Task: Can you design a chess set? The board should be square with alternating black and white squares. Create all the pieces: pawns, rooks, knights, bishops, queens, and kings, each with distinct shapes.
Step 3982:
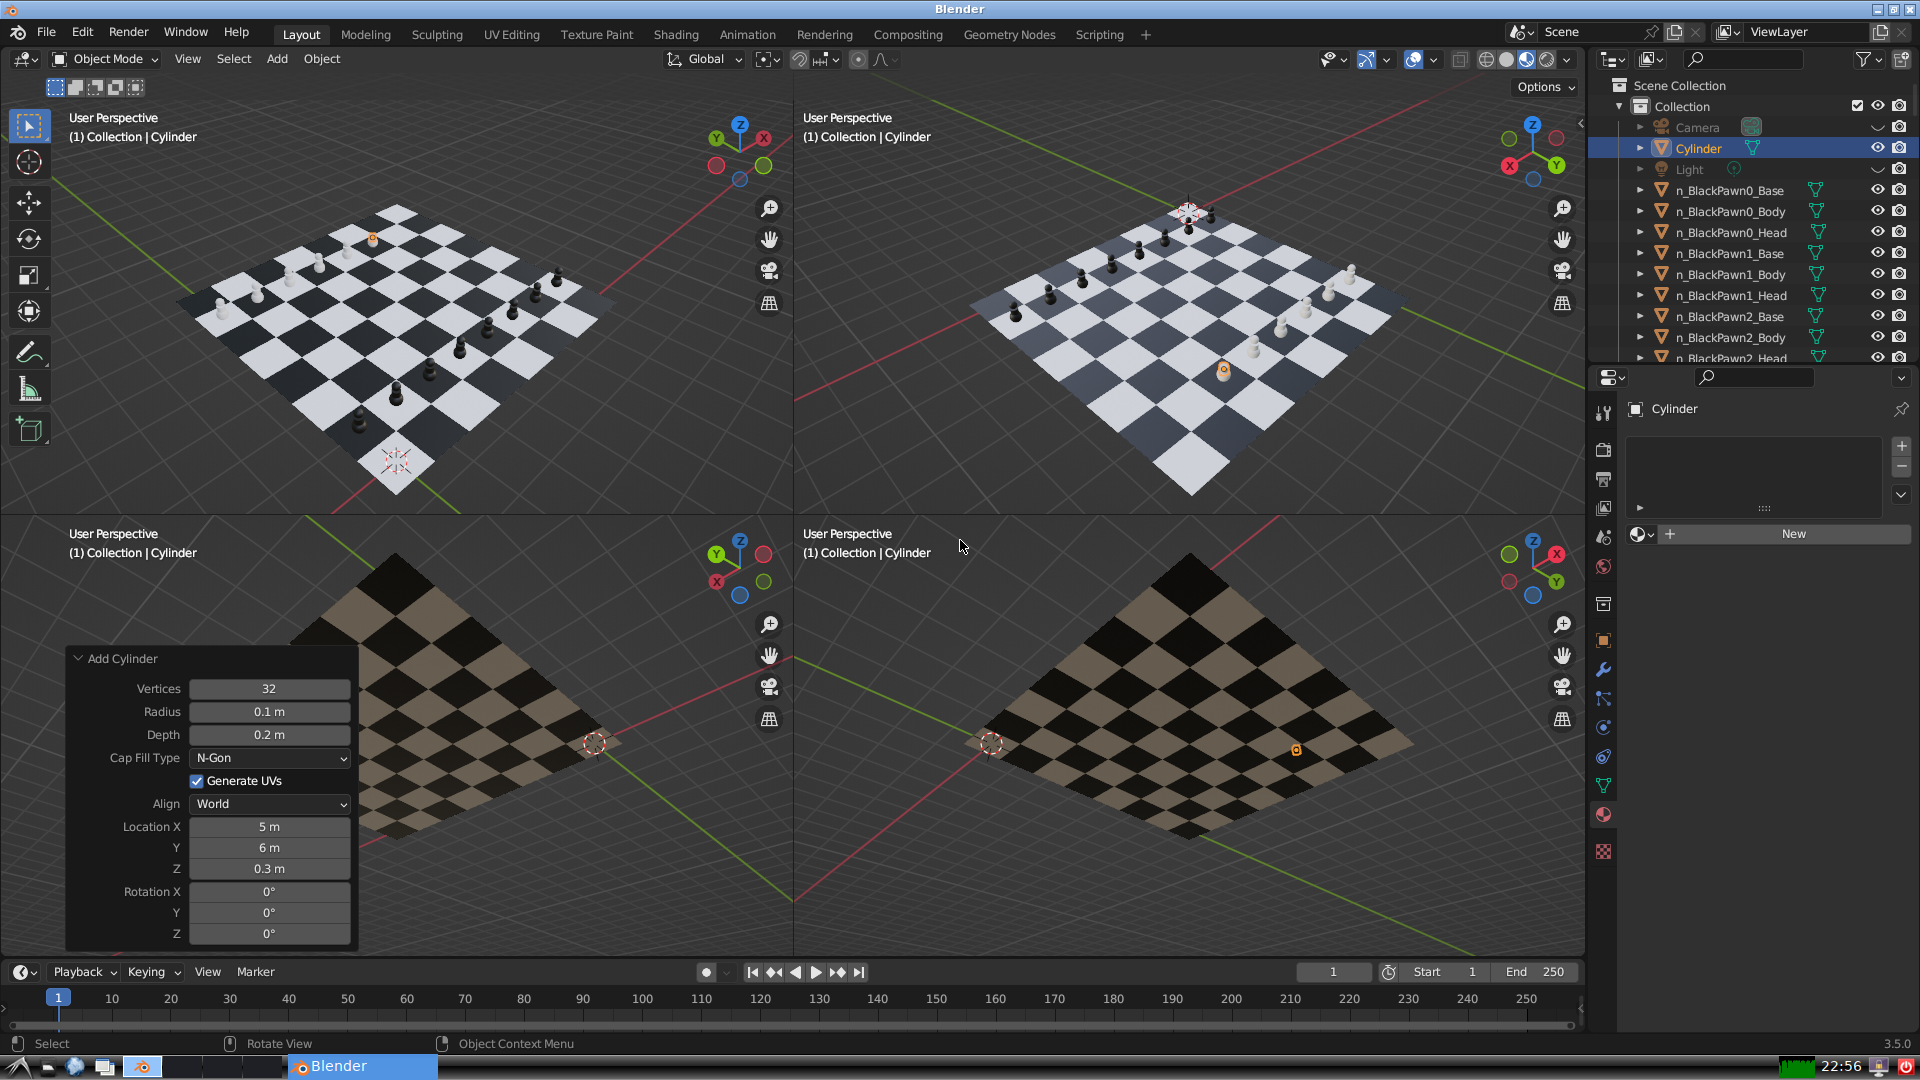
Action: {"mouse_move": [1608, 631]}